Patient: sex M, age 51
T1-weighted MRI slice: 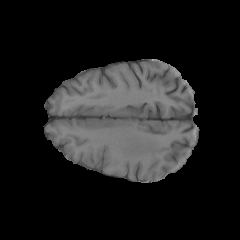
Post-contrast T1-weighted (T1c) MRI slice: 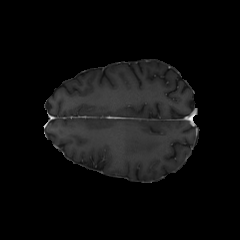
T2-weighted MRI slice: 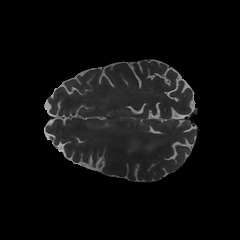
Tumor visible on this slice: yes
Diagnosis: Glioblastoma, IDH-wildtype
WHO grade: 4